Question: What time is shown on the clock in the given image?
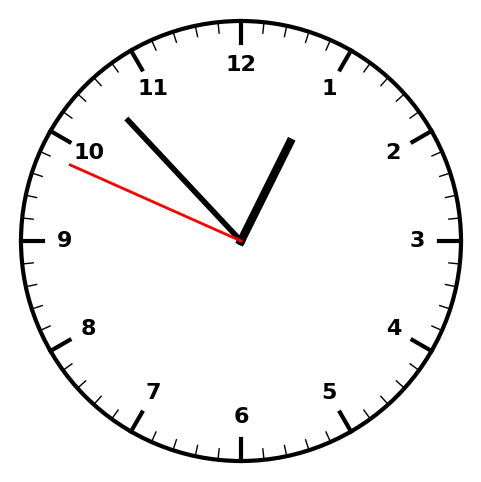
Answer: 12:52:49